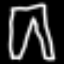
Label: pants